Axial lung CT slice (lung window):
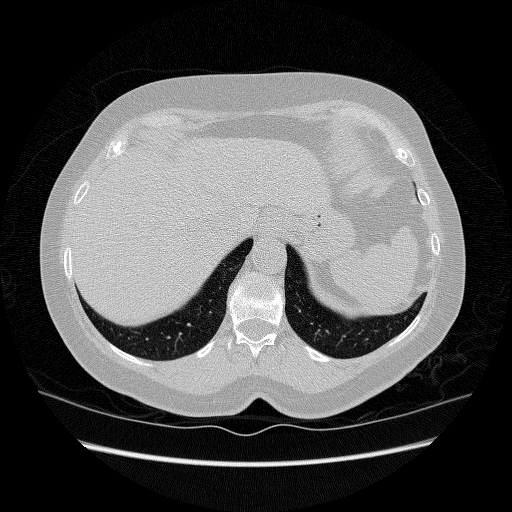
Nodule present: no